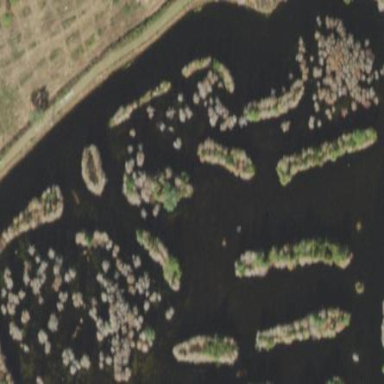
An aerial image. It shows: Swampy wetland area.